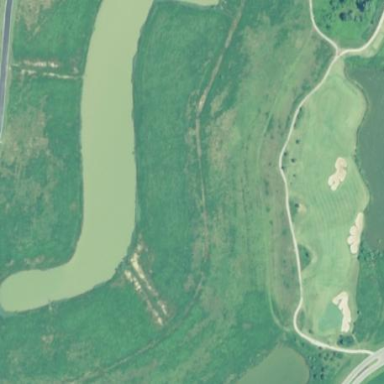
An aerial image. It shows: Area of rough grass used for golf.